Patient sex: M
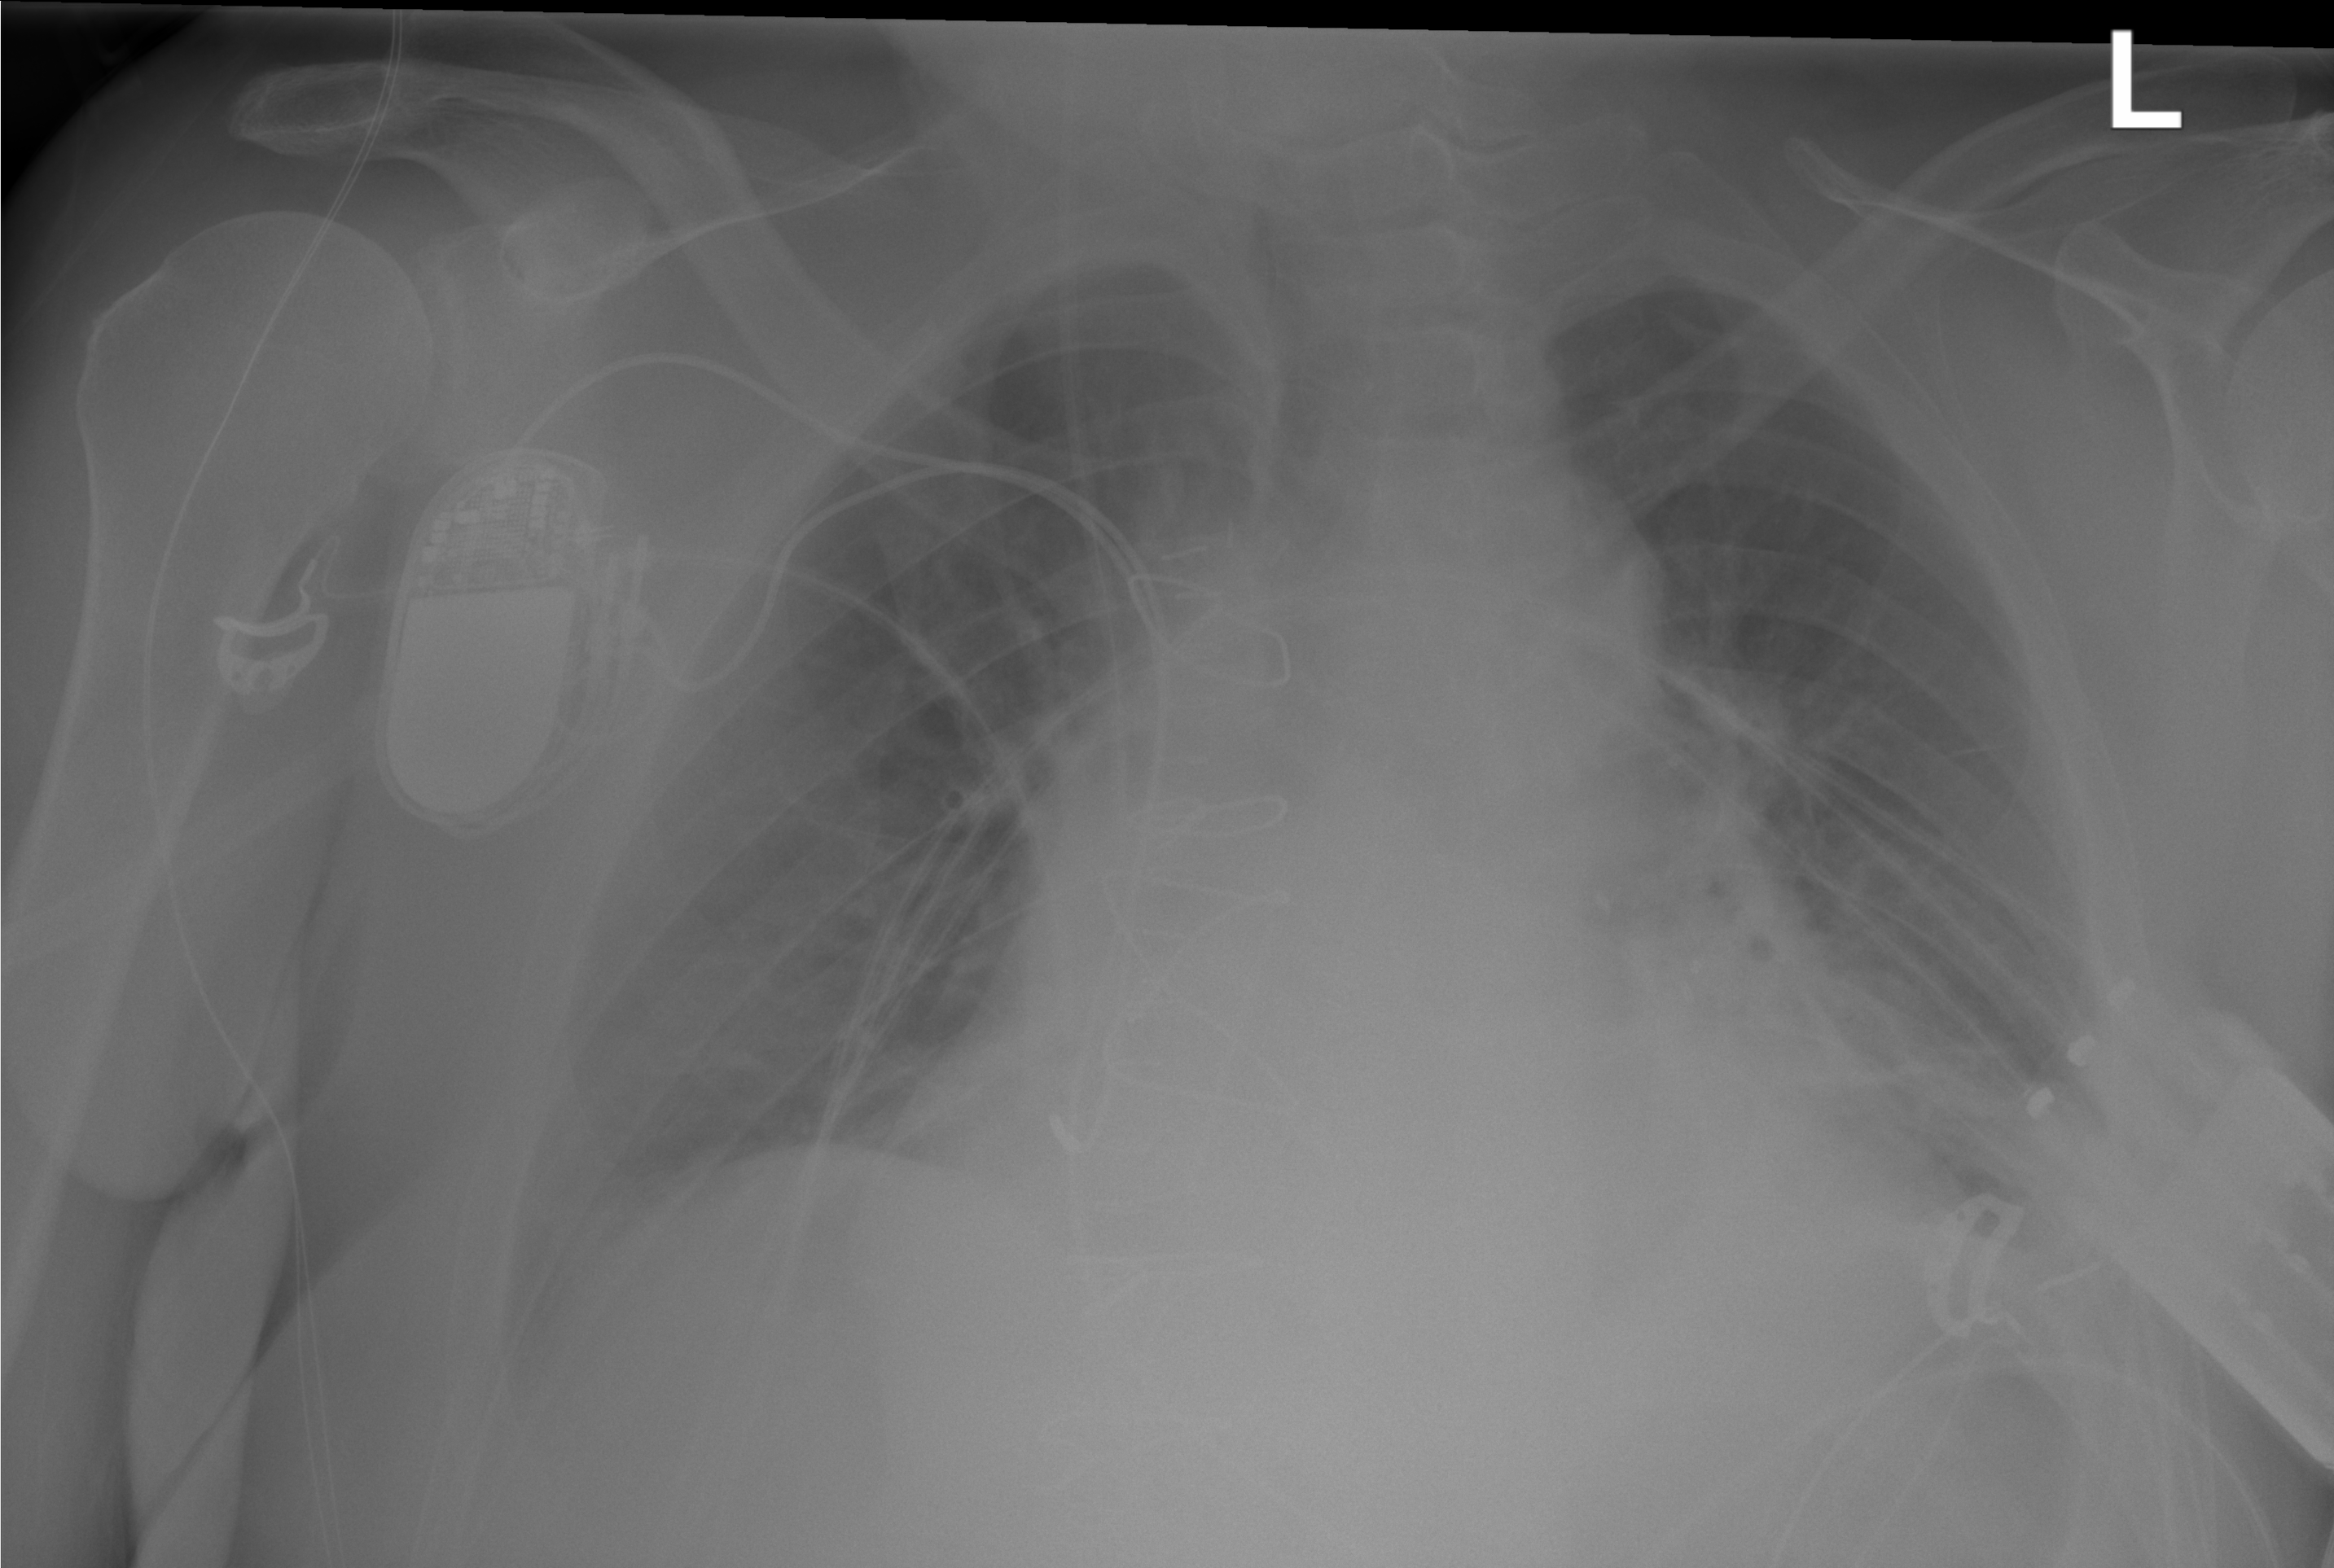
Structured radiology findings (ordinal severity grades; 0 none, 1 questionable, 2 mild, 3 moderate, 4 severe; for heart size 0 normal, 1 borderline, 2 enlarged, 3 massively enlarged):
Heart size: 2
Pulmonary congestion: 2
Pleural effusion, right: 2
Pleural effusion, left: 2
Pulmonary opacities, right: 0
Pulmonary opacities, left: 0
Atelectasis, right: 2
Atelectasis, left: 2